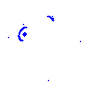
Particle: proton